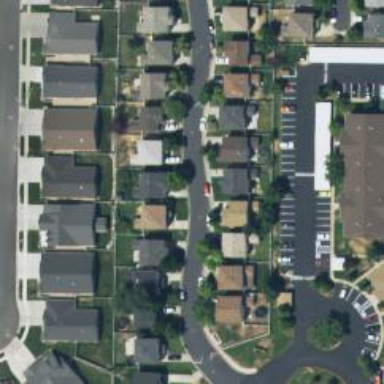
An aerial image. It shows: Residential road.